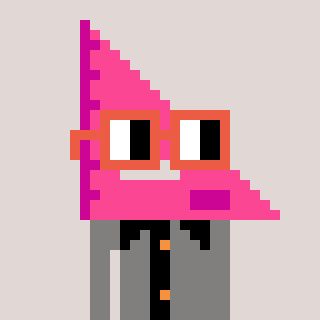
a pixel art character with square orange glasses, a squadron ruler-shaped head and a bluegrey-colored body on a warm background